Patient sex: M
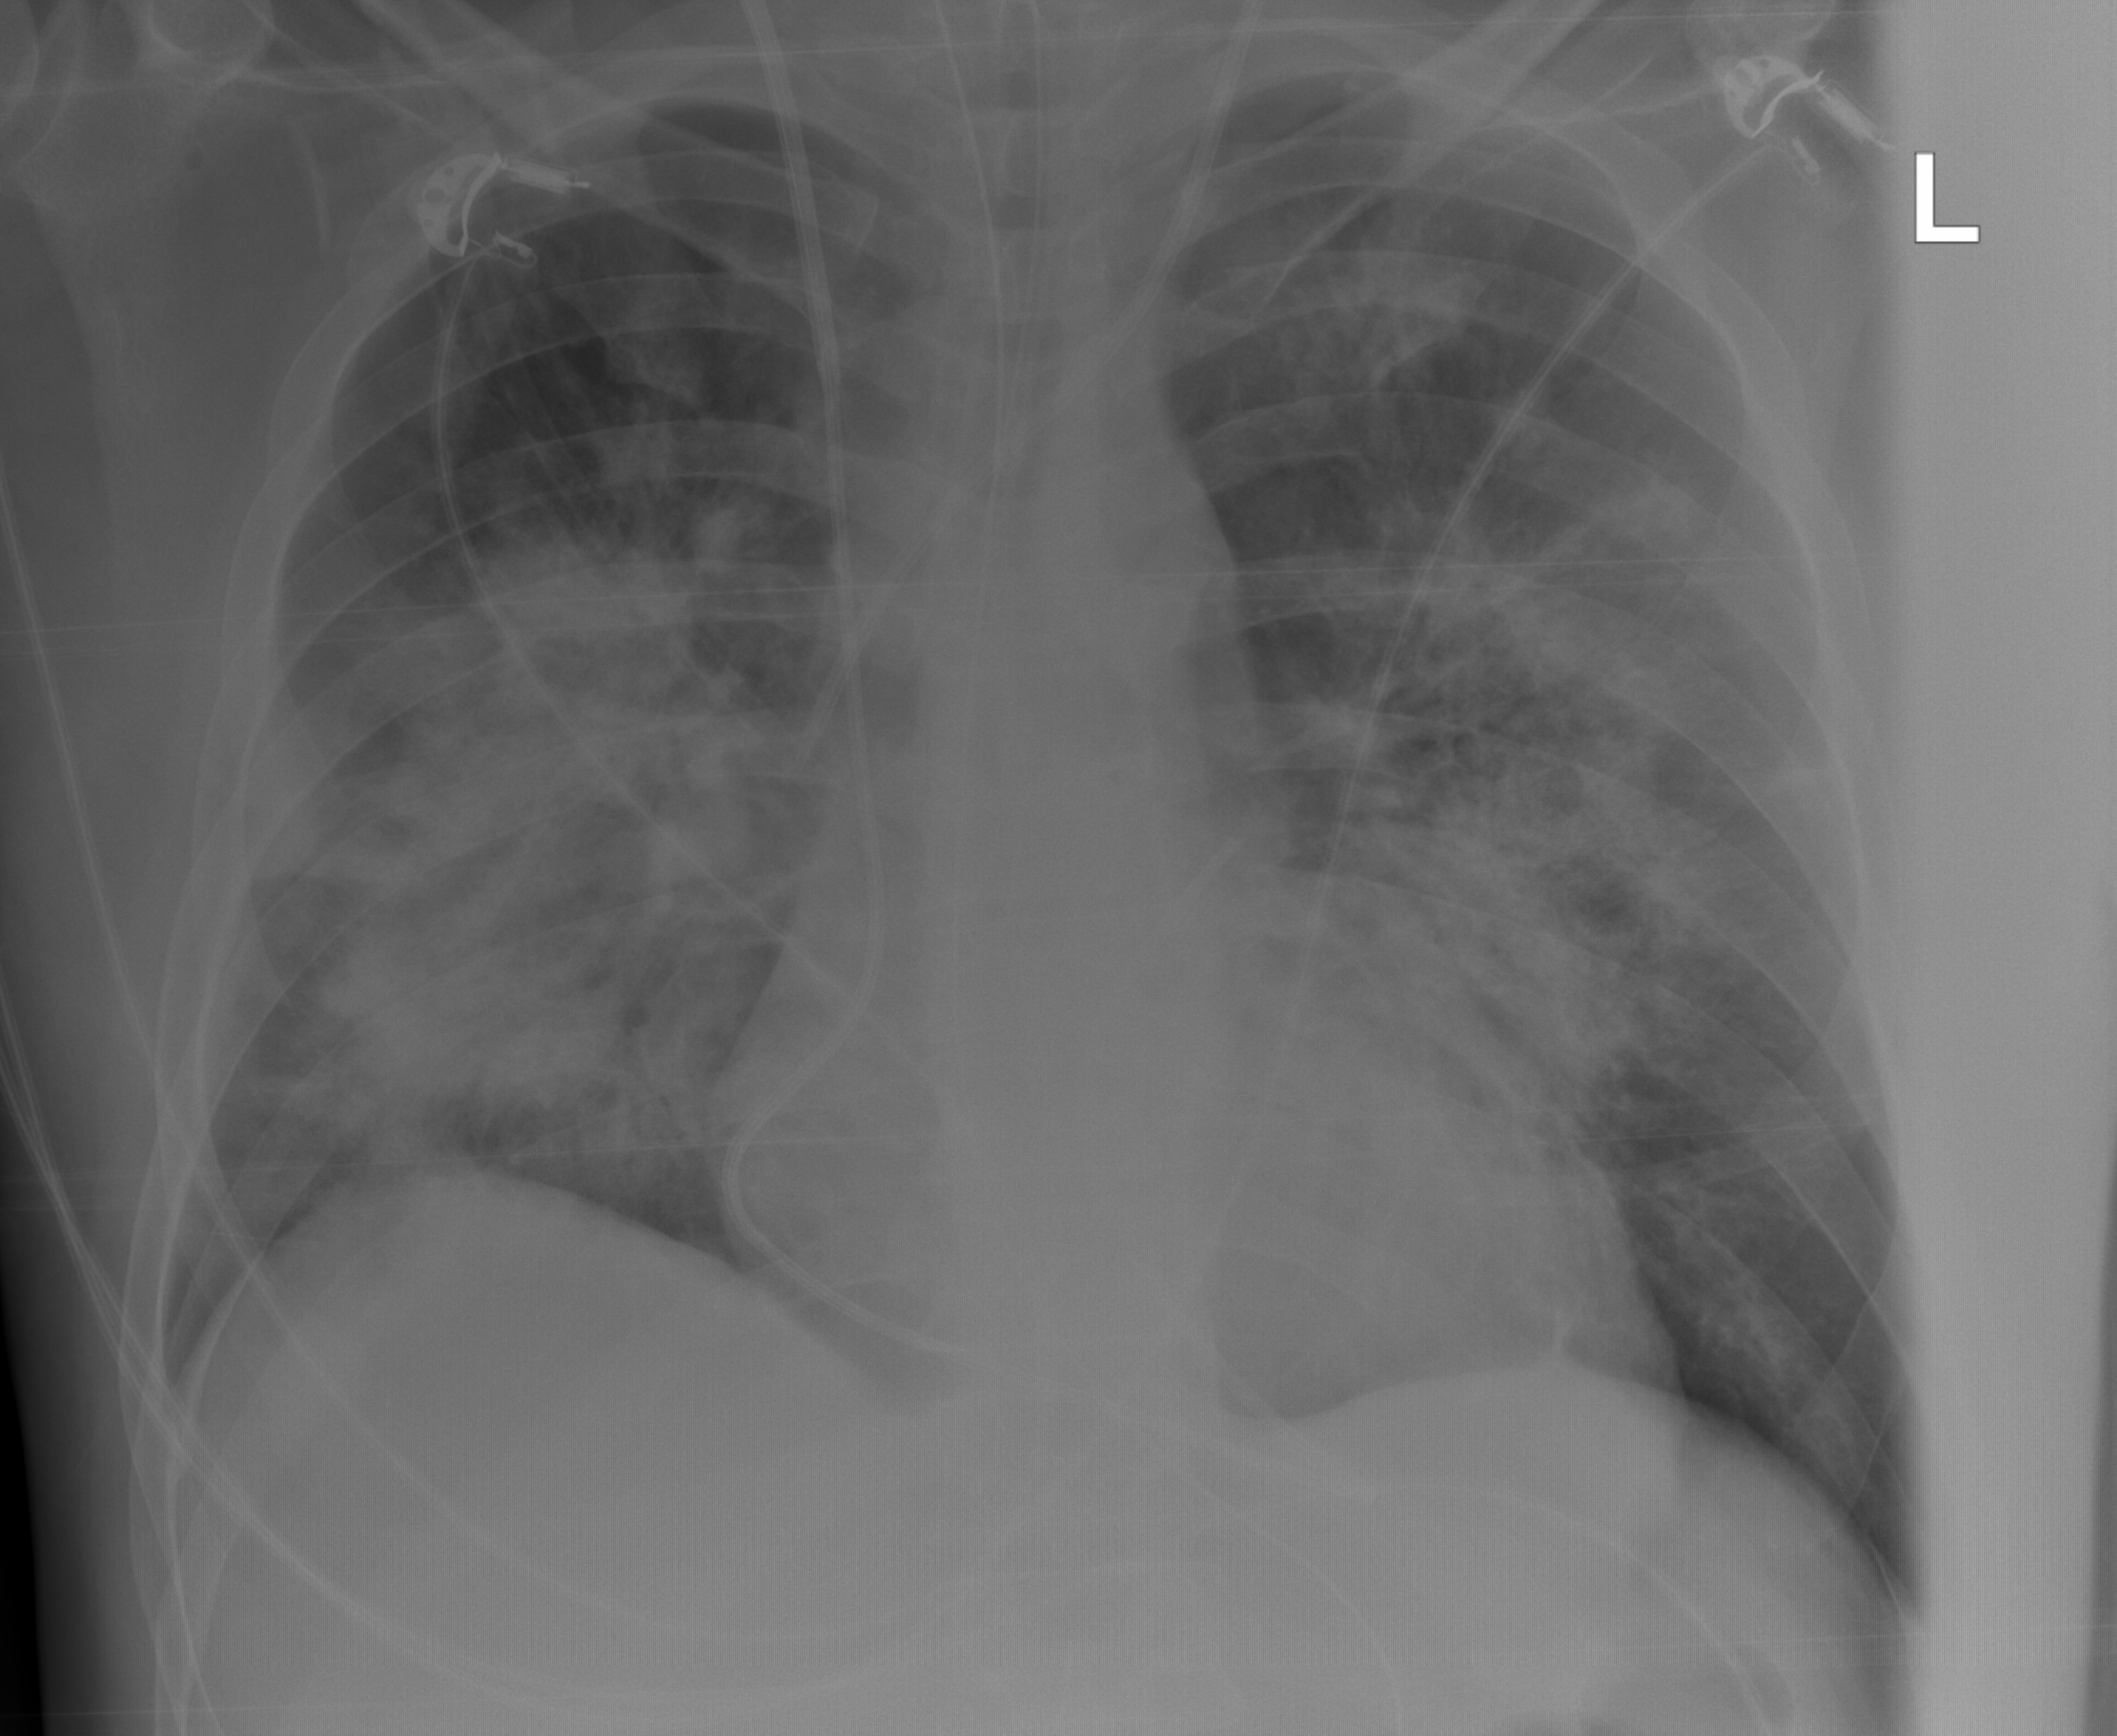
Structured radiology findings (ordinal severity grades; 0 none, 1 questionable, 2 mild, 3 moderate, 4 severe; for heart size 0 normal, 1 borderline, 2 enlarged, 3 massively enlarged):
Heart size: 2
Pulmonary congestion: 3
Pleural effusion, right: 0
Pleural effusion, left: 0
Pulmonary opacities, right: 4
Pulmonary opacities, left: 3
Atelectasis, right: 4
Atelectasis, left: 3